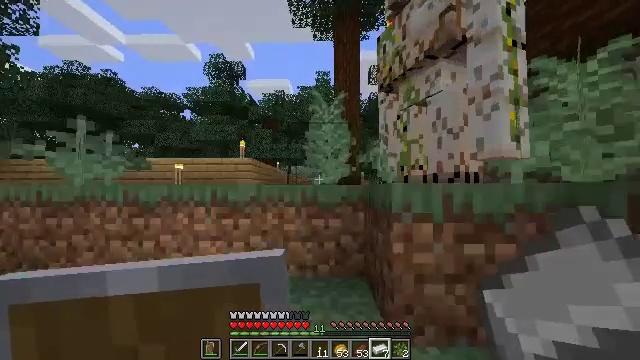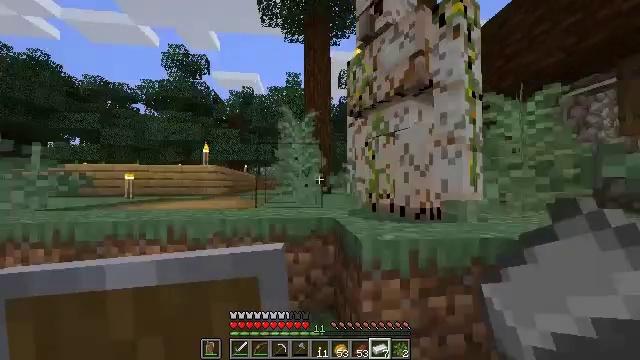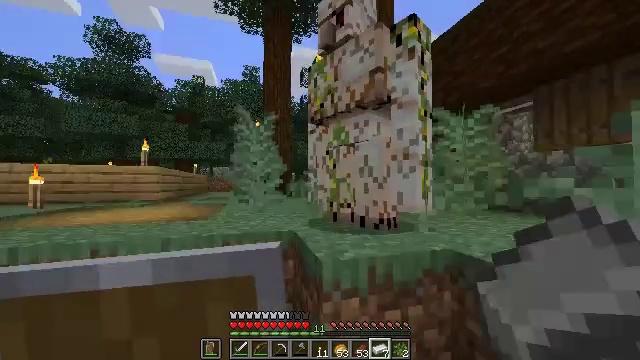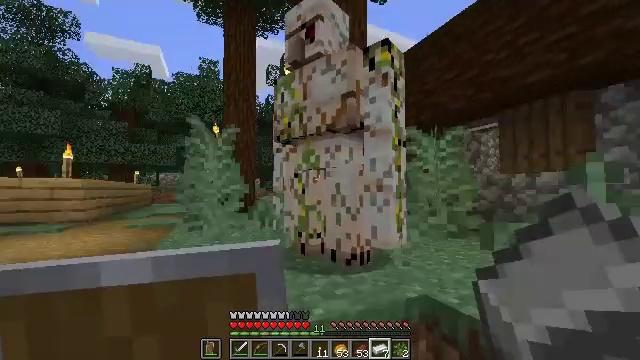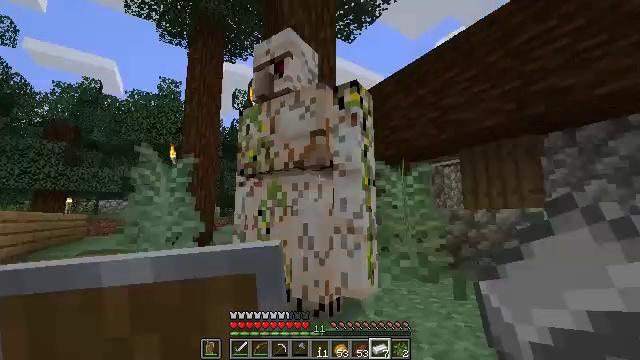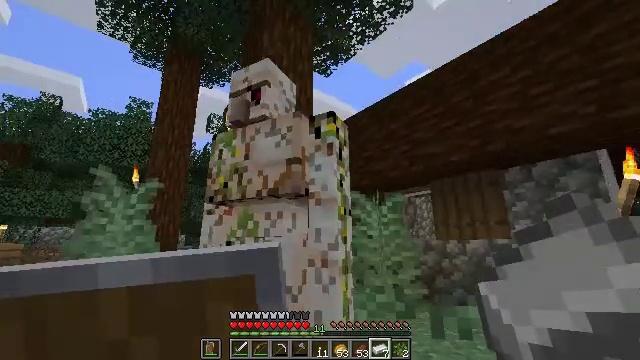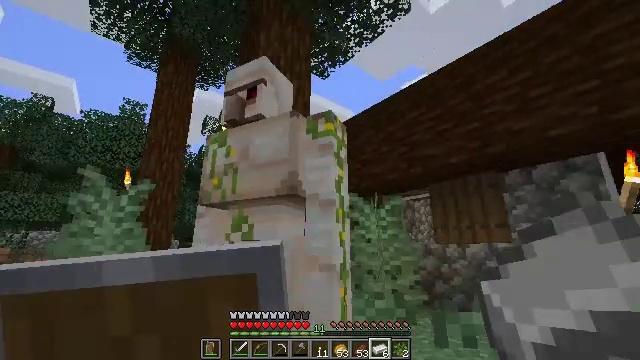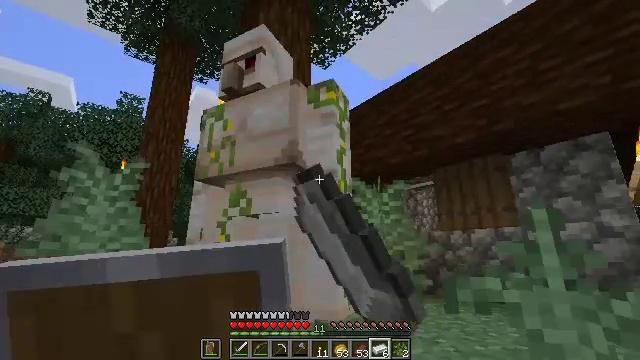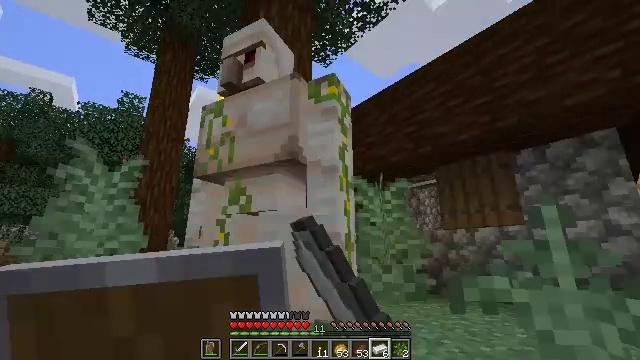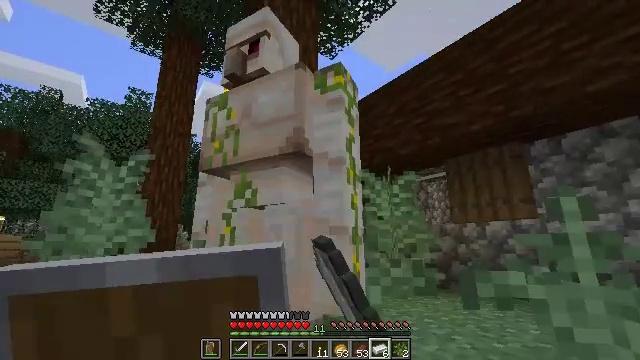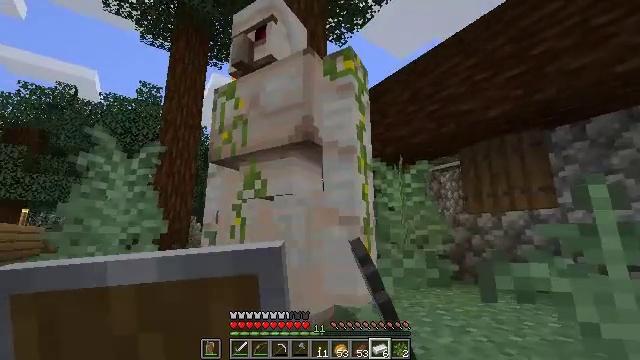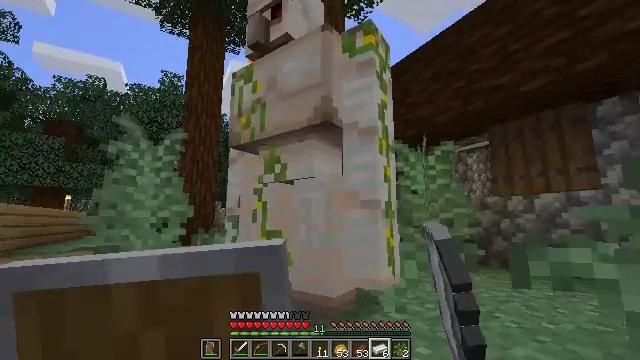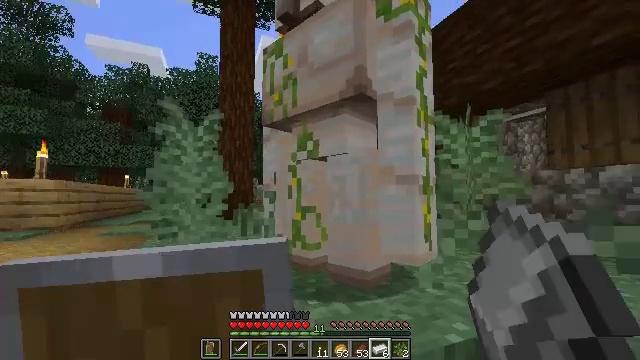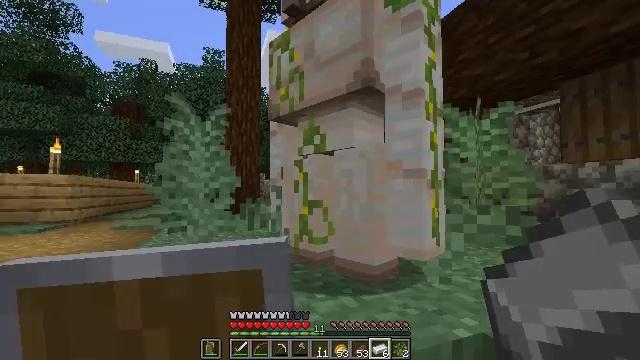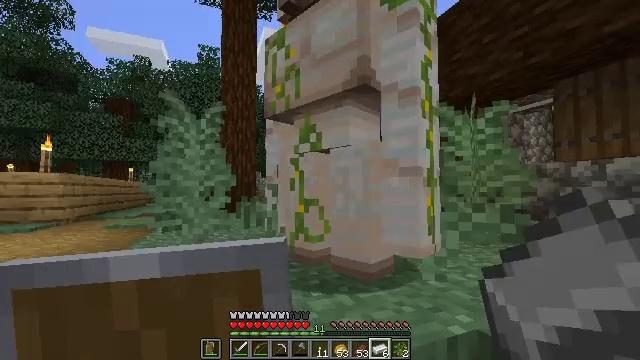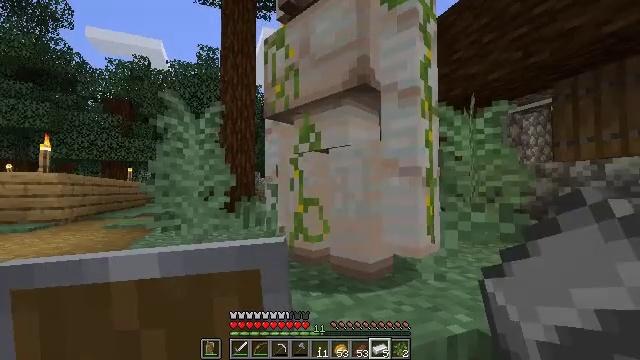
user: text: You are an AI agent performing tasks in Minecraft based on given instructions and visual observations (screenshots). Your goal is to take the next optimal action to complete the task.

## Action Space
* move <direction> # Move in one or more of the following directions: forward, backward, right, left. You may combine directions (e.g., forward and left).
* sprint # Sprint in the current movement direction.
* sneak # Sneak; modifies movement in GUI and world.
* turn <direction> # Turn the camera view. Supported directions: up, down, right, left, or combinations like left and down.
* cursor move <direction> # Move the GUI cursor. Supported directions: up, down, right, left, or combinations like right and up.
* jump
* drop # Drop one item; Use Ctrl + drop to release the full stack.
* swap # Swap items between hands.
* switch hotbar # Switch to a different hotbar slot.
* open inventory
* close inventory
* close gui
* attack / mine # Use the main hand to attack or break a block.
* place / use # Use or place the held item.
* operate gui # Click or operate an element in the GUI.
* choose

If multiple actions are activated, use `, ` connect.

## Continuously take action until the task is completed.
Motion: motion action
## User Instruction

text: Attack the cobblestone wall to dismantle it.
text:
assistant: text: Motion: move forward, turn right, jump
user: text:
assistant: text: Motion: move forward, turn right, jump
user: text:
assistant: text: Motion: move forward, turn right and up
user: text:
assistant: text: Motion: move forward, turn right and up
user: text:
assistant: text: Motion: move forward, turn right and up
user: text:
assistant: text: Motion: move forward, use / place
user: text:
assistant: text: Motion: use / place
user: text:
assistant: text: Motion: no_op
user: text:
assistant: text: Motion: turn left and down
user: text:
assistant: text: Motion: turn left and down
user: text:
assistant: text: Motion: turn left and down
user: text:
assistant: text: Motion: turn left and down
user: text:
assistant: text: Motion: turn left and down
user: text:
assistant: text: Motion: no_op
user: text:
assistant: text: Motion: use / place
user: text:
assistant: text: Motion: use / place
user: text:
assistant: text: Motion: no_op
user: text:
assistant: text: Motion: no_op
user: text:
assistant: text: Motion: turn right
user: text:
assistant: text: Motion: turn right
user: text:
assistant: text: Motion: use / place
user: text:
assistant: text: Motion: use / place
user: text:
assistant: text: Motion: use / place
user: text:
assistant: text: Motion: use / place
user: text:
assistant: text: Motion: use / place
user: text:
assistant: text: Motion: no_op
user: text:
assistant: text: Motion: no_op
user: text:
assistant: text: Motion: no_op
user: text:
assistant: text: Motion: turn left and down
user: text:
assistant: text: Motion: move forward, turn left and down